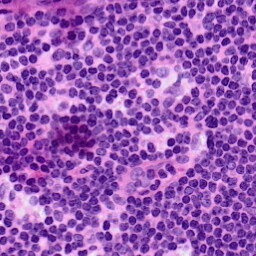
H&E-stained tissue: LymphNode